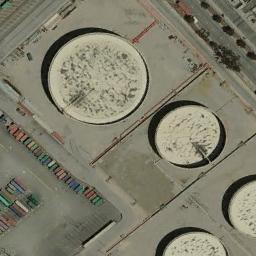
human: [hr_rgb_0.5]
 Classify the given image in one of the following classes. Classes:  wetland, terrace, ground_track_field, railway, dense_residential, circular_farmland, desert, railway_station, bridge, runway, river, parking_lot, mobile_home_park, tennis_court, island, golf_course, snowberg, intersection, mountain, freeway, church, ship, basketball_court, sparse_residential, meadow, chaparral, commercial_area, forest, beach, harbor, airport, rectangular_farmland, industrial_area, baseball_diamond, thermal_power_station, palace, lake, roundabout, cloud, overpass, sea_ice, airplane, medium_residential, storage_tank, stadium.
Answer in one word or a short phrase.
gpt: storage_tank